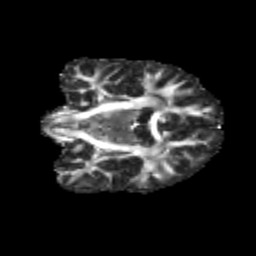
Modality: FA
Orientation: coronal
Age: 13
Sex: male
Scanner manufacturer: siemens
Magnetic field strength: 3 T
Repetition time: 3.8 s
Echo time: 0.07 s